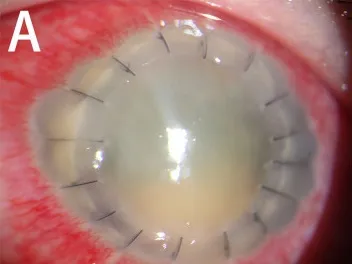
(A) The infection was infiltrated to the cornea and anterior chamber of the host.
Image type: medical_photograph (other_medical_photograph)